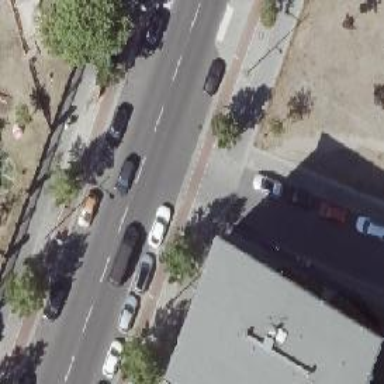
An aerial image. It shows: Unmarked crossing on cycleway.